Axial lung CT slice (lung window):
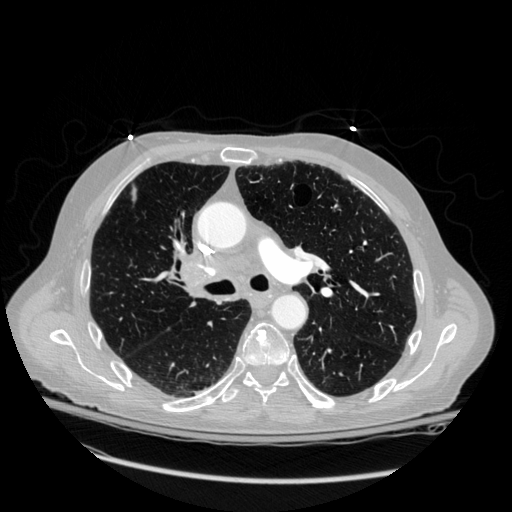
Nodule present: no